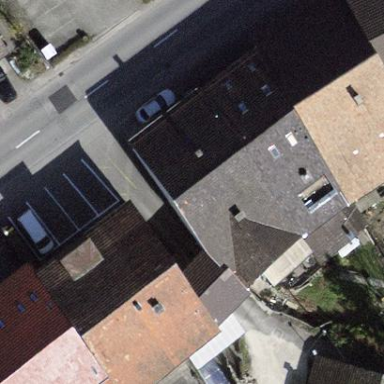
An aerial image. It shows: Building with tile roof.